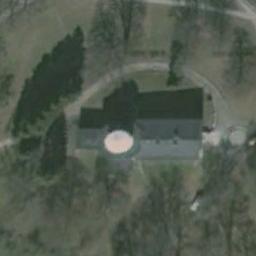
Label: church